Question: I want use the package to correlate three different variables. But in R (version 2.13.0) the package is unavailable. I tried to install it from CRAN and generates this warning:
'''
Installing package(s) into '/Library/Frameworks/R.framework/Versions/2.13/Resources/library'
(as 'lib' is unspecified)
Warning in install.packages :
package 'VennDiagram' is not available (for R version 2.13.0)
'''
Also, I tried to use venneuler but in this case I did not show the labels of the different areas, this is the result:

Some suggestions?
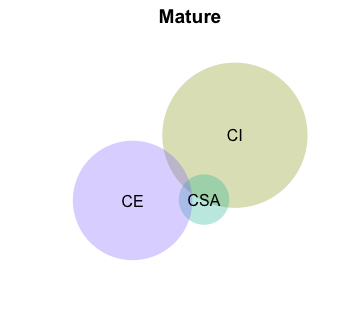
Answer: The CRAN page of VennDiagram shows that the package needs at least R 2.14 to work. There are three solutions I can think of:
- - -